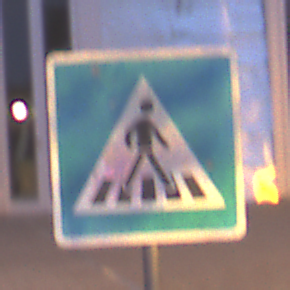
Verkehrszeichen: FussgaengerueberwegLinks
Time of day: Night
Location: Outdoor (Urban)
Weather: PartlyCloudy
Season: NotSpecified
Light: Artificial